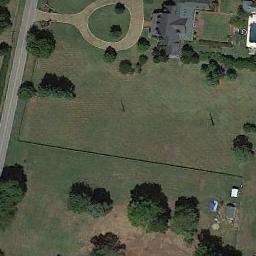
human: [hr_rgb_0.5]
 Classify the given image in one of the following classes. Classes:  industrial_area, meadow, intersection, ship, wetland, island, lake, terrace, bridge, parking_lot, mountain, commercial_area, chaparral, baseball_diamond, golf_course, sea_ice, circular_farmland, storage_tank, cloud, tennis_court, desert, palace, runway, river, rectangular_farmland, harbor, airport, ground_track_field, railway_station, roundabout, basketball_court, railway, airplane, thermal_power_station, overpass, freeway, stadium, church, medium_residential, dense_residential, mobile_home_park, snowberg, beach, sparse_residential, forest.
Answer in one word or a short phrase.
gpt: meadow